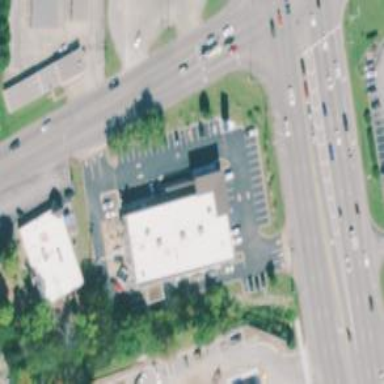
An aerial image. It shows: Clinic.